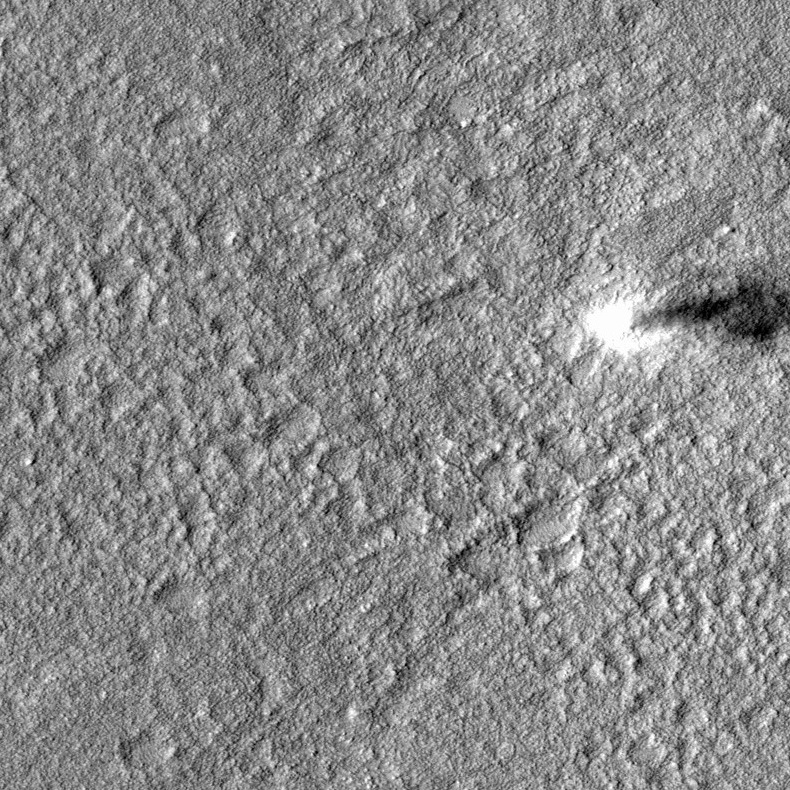
Label: dustdevil